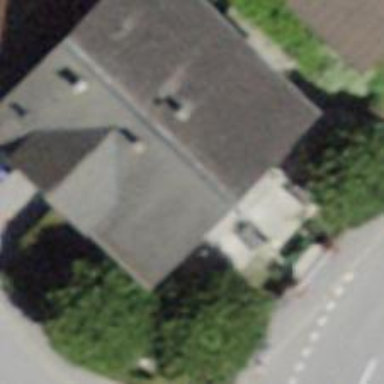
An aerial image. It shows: Cafe.